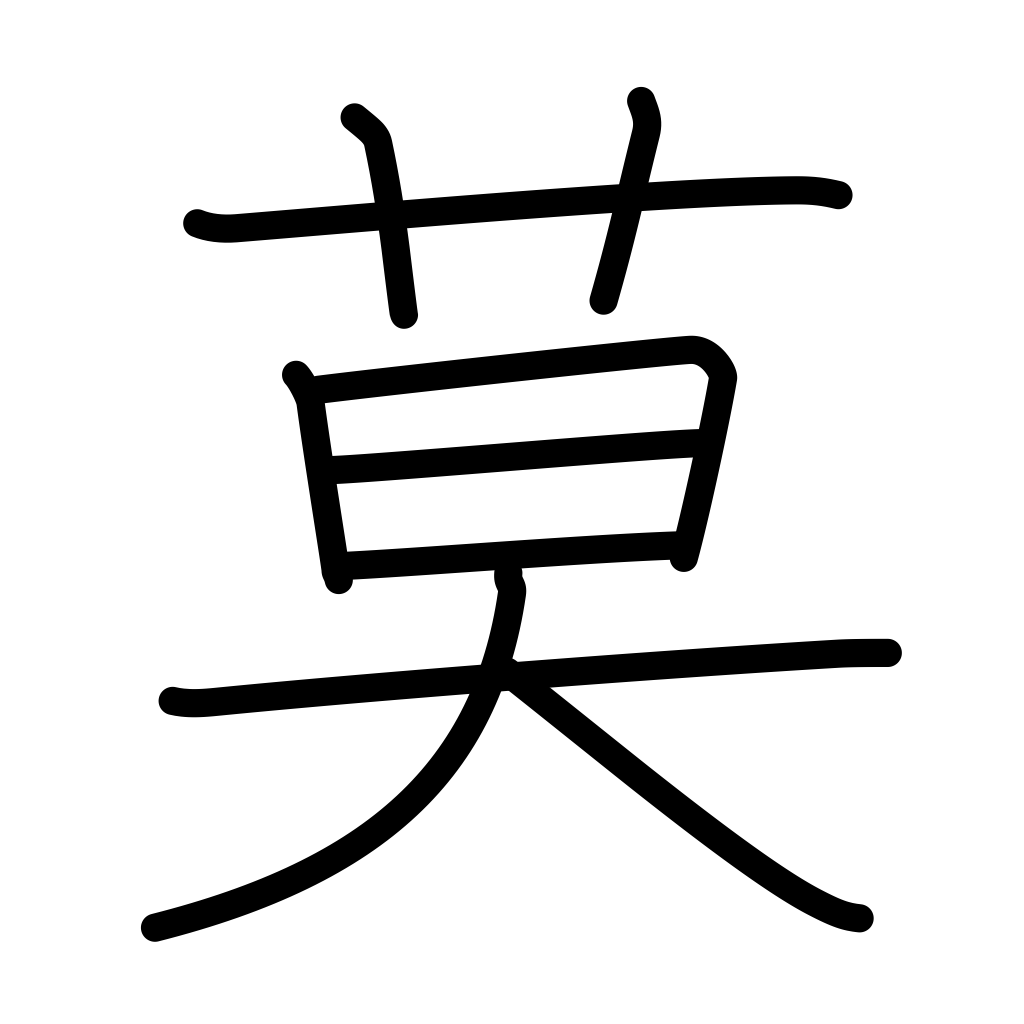
Meaning: must not, do not, be not